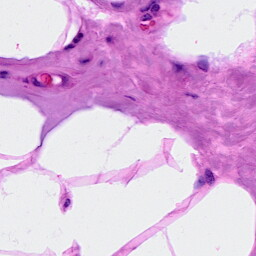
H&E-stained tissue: Breast